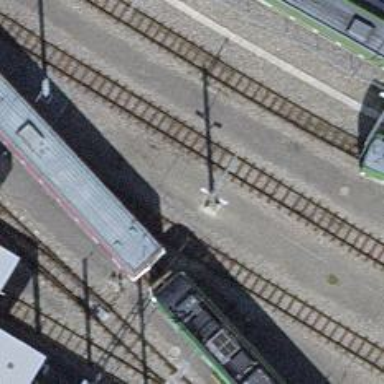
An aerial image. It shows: Narrow-gauge railway service yard with 1 track. The railway is electrified with contact line.